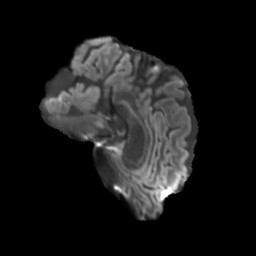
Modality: T2w
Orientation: sagittal
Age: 72
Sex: male
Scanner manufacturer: siemens
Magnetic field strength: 3 T
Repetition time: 3.23 s
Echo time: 0.0892 s